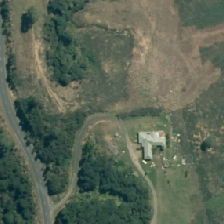
Land cover: low_producing_grassland